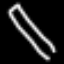
Label: pencil